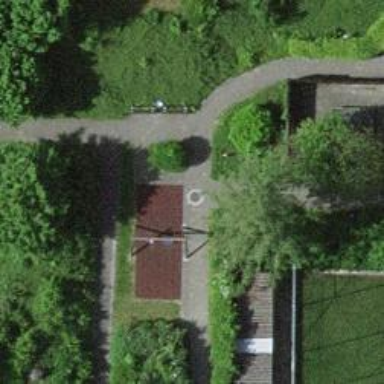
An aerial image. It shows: Playground with swings.